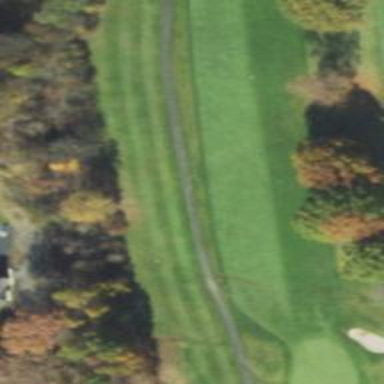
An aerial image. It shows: View of golf hole.